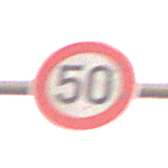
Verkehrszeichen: Geschwindigkeit50
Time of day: SunriseSunset
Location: Outdoor (Nature)
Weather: PartlyCloudy
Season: NotSpecified
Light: Natural